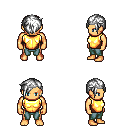
a pixel art fantasy rpg character, male body template, human, tanned skin, gold chest armor, teal pants, white pixie cut hairstyle, silver tiara, four views (front, back, left, right), 2x2 character sprite sheet, small pixel art, hard edges, no anti-aliasing